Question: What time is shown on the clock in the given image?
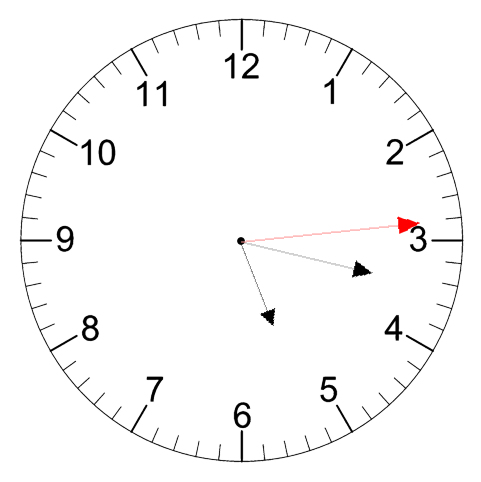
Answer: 05:17:14